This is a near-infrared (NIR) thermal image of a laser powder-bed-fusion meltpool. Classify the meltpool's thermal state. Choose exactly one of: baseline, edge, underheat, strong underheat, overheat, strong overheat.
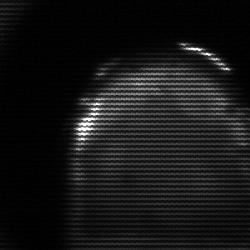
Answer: edge